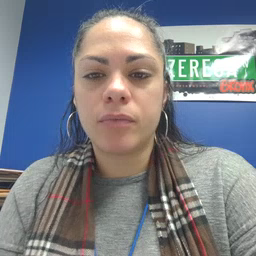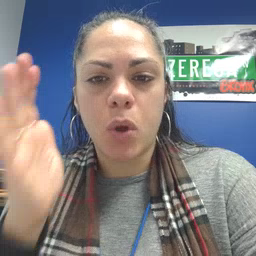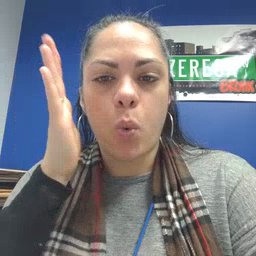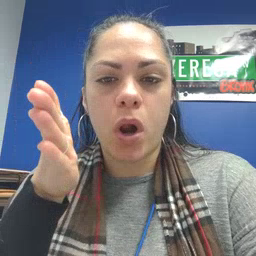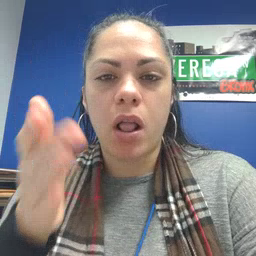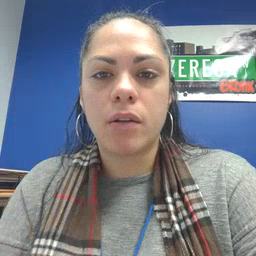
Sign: will